Aerial crown-view tile of a tropical tree (Barro Colorado Island, Panama), acquired 20250124:
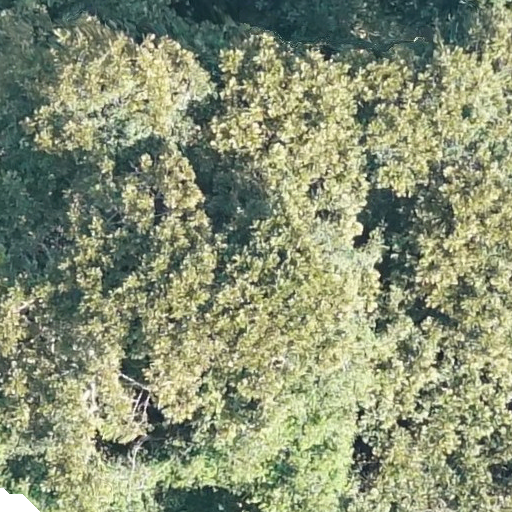
Species: Dipteryx oleifera
GBIF accepted scientific name: Dipteryx oleifera
Crown area: 588.591 m²